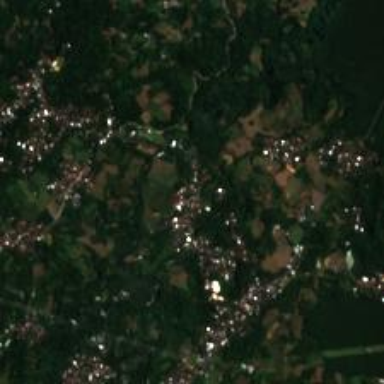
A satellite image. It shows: Small hamlet.